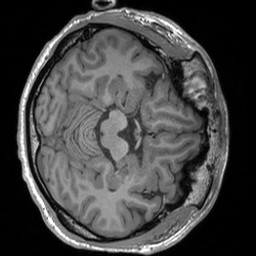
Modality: T1w
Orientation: axial
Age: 30
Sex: male
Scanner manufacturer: siemens
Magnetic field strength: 3 T
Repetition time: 1.9 s
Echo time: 0.00252 s